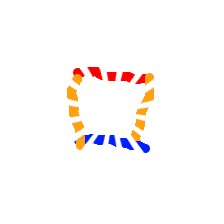
Shape: square